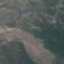
Land use / land cover: HerbaceousVegetation